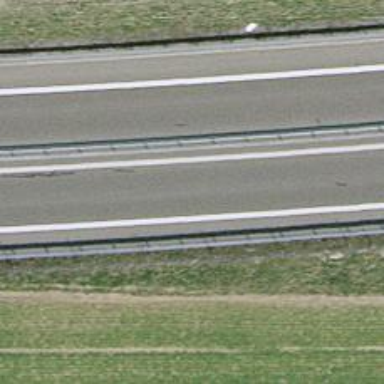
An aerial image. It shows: Asphalt trunk motorway.